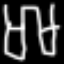
Label: pants